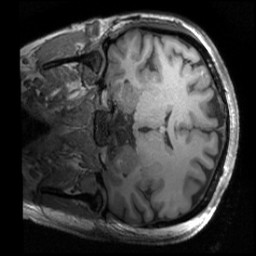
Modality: T1w
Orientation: coronal
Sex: female